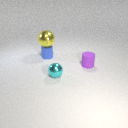
small cyan metal sphere in front of small blue rubber cylinder